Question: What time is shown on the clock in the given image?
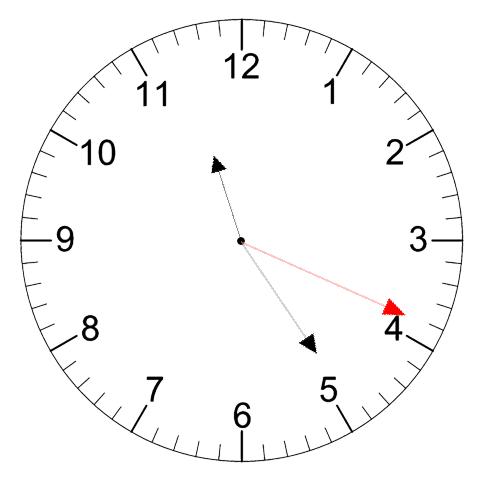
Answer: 11:24:19